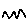
Label: zigzag